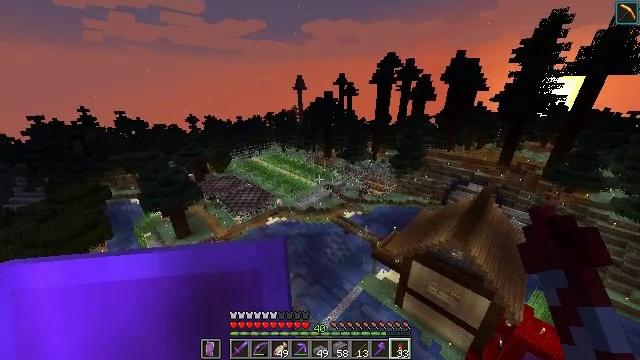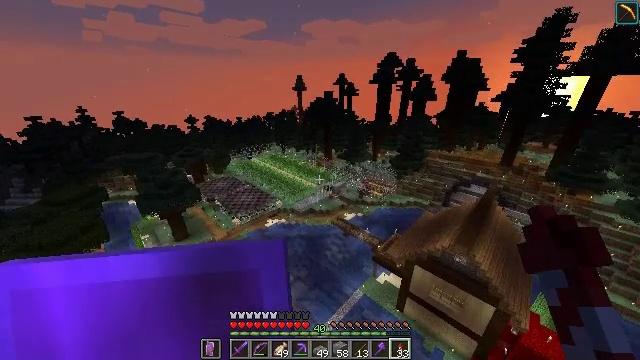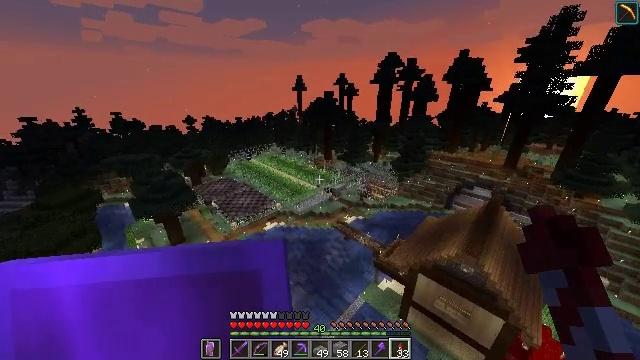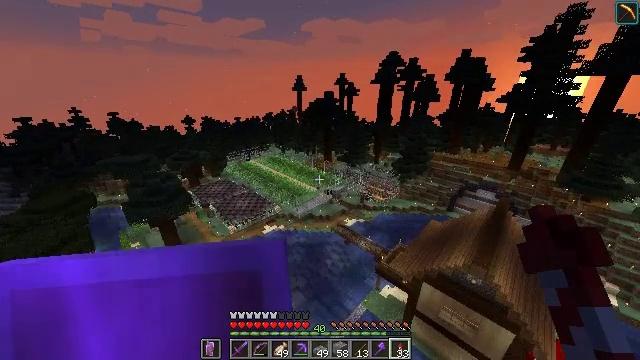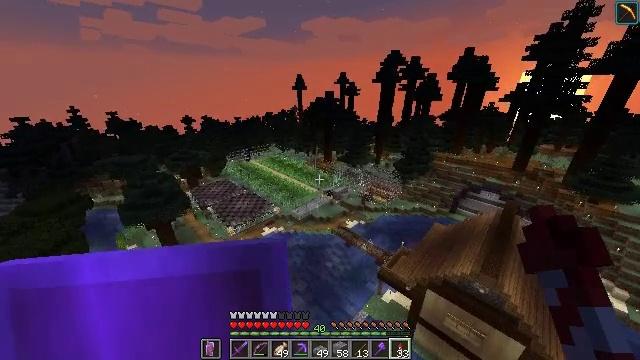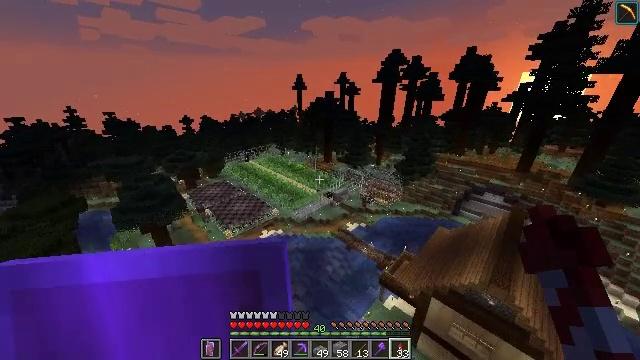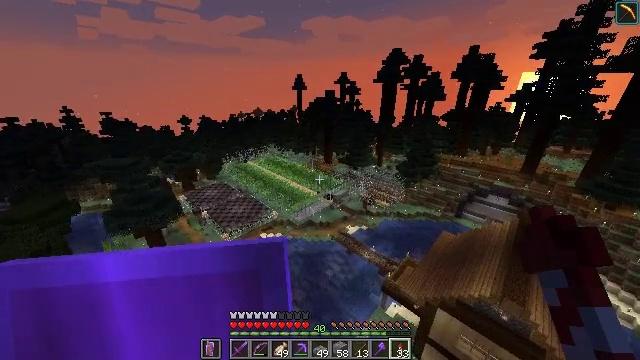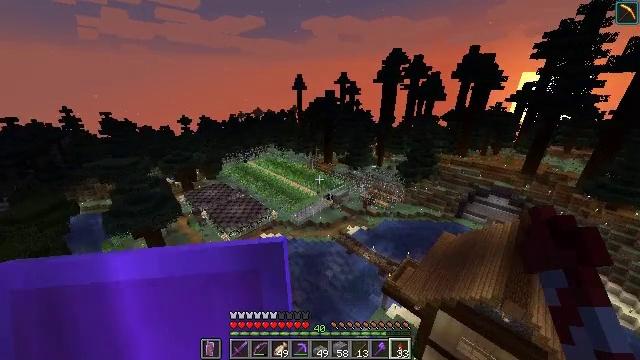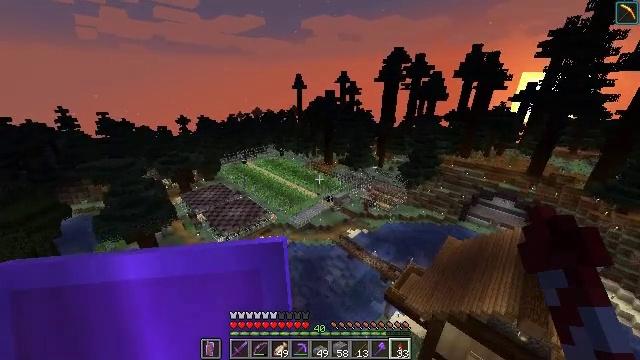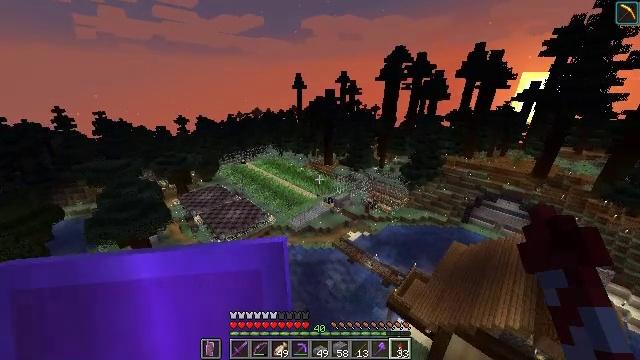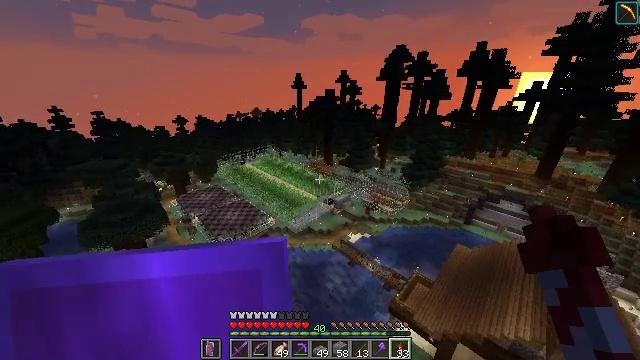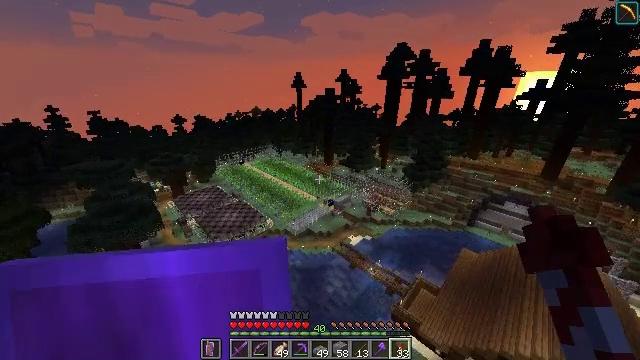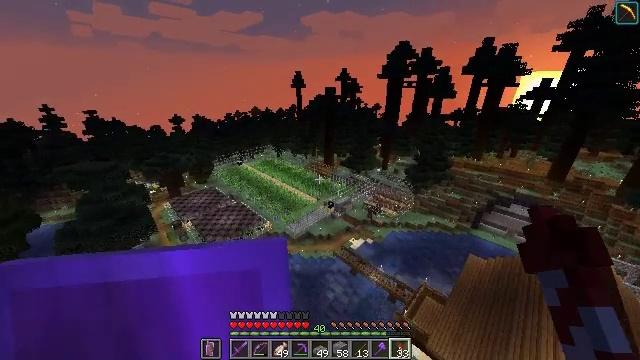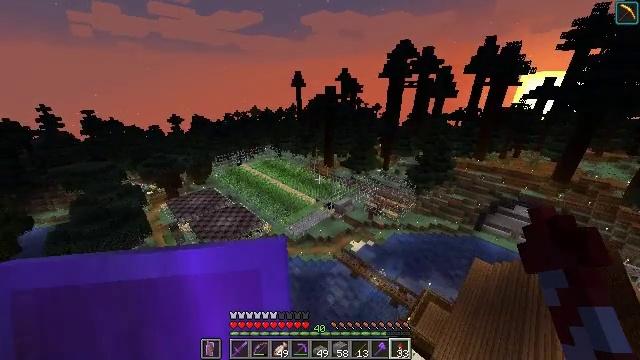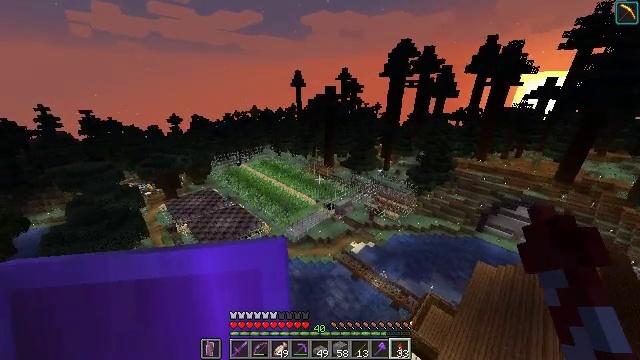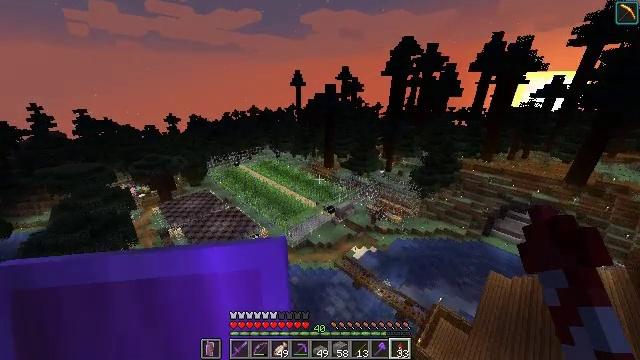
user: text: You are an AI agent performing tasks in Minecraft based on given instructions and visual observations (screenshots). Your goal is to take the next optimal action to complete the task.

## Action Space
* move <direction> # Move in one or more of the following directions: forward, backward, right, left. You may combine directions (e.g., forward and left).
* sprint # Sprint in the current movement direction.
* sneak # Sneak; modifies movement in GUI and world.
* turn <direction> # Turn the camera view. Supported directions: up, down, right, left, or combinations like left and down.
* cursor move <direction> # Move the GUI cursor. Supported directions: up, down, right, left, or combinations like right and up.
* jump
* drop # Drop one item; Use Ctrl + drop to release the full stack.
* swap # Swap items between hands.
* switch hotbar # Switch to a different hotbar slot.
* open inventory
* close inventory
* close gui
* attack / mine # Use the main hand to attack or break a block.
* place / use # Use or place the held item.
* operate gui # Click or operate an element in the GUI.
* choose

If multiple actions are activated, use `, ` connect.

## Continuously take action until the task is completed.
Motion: motion action
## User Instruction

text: Obtain a stonecutter from the crafting table.
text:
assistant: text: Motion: move forward, sprint
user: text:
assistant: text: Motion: move forward, sprint
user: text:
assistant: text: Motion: move forward, sprint
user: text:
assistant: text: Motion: move forward, sprint
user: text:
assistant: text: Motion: move forward, sprint
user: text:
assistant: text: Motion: move forward, sprint
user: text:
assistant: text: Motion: move forward, sprint
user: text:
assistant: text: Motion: move forward, sprint
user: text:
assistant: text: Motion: move forward, sprint
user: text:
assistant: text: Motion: move forward, sprint
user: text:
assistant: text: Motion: move forward, sprint
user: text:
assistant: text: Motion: move forward, sprint
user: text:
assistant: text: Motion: move forward, sprint
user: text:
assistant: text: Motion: move forward, sprint
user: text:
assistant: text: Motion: move forward, sprint
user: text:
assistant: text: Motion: move forward, sprint
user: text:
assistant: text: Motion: move forward, sprint
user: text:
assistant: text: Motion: move forward, sprint
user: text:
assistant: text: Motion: move forward, sprint
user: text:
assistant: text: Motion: move forward, sprint, turn right
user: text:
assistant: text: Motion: move forward, sprint, turn right and down
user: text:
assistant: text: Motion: move forward, sprint, turn right and down
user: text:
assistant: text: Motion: move forward, sprint, turn right and down
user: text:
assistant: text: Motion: move forward, sprint, turn right and down
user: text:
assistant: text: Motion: move forward, sprint, turn right
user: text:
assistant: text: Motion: move forward, sprint
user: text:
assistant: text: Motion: move forward, sprint
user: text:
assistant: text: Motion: move forward, sprint
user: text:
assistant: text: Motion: move forward, sprint
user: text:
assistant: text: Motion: move forward, sprint, turn right